Question: I have an image:

and the range of colours in the image is generated as the linear interpolation through these RGB values:
'''
rgb = [165,0,38], w = 0.0
rgb = [222,63,46], w = 0.125
rgb = [248,142,82], w = 0.25
rgb = [253,212,129], ...
rgb = [254,254,189]
rgb = [203,232,129]
rgb = [132,202,102]
rgb = [42,159,84]
rgb = [0,104,55], w = 1.0
'''
How can I create a graph/histogram where the x-axis is the range of colours and the value is the percentage of the image with that colour of pixel.
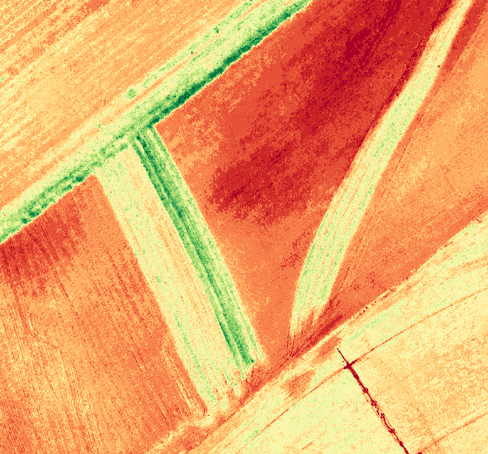
Answer: Here's a rather brute force attempt with how I would solve this problem. Mind you, I'm finding colour distances in the RGB space but it is well known that colour distances in RGB do not mimic human perception of colours very well... but this is something to get you started. Be advised that you need <URL> installed. 'matplotlib' is to allow for plotting the histogram as a stem plot.
Basically, those RGB values that you have defined we can consider as . From here, we need to define the total number of bins in the histogram that we would need to compute. I set this to 64 to start. What you need to do first is interpolate the red, green and blue values for those values that you have defined so that we can create a RGB lookup table. As such, we would need to generate 64 RGB values from the beginning RGB tuple to the ending RGB tuple, using those keypoints that you have defined and we will linearly interpolate those RGB values.
This RGB lookup table will be a 64 x 3 array and the basic algorithm is to extract a RGB pixel from your image and determine the pixel to the lookup table from this pixel. We find this index that produces the minimum distance and we would increment the corresponding bin in the histogram. I compute this by the Euclidean distance squared. There's no point in taking the square root to get the Euclidean distance as we want to find the minimum distance. Square rooting each term won't change which pixel colour is closest to which entry in the lookup table. We would repeat this for the rest of the pixels in the image.
To compute the minimum distance, use <URL>.
Now, in order to create the interpolated RGB lookup, I called <URL> values are input values that are linearly increasing from 0 up to as many control points as we have subtracted by 1. So our input 'x' keypoints are:
'''
[0, 1, 2, 3, ..., N-1]
'''
'N' is the total number of keypoints, and the output keypoints are the red, green and blue keypoint values respectively. In order to create a lookup of 64 values, we would need to create 64 points between '0' to 'N-1', and we can achieve this with <URL>.
Now one intricacy with OpenCV is that images are read in BGR format. As such, I the channels so that they are RGB, and I also cast the image as 'float32' so that we can maintain the precision when calculating the distances. Also, once I calculate the histogram, because you want , I convert the histogram into percentages by dividing by the total number of values in the histogram (which is the number of pixels in the image) and multiply by 100% to get this in percentage.
Without further ado, here's my attempt in code. Your image looks like a wheat field, and so I called your image 'wheat.png', but rename it to whatever your image is called:
'''
import numpy as np # Import relevant libraries
import cv2
import matplotlib.pyplot as plt
# Read in image
img = cv2.imread('wheat.png')
# Flip the channels as the image is in BGR and cast to float
img = img[:,:,::-1].astype('float32')
# control points for RGB - defined by you
rgb_lookup = np.array([[165,0,38], [222,63,46], [248,142,82],
[253,212,129], [254,254,189], [203,232,129],
[132,202,102], [42,159,84], [0,104,55]])
# Define number of bins for histogram
num_bins = 64
# Define dummy x keypoint values
x_keypt = np.arange(rgb_lookup.shape[0])
# Define interpolating x values
xp = np.linspace(x_keypt[0], x_keypt[-1], num_bins)
# Define lookup tables for red, green and blue
red_lookup = np.interp(xp, x_keypt, rgb_lookup[:,0])
green_lookup = np.interp(xp, x_keypt, rgb_lookup[:,1])
blue_lookup = np.interp(xp, x_keypt, rgb_lookup[:,2])
# Define final RGB lookup
rgb_final_lookup = np.column_stack([red_lookup, green_lookup, blue_lookup])
# Brute force
# For each pixel we have in our image, find the closest RGB distance
# from this pixel to each pixel in our lookup. Find the argmin,
# then log into histogram accordingly
hist = np.zeros(num_bins)
# Get the rows and columns of the image
rows = img.shape[0]
cols = img.shape[1]
# For each pixel
for i in np.arange(rows):
for j in np.arange(cols):
# Get colour pixel value
val = img[i,j,:]
# Find closest distance to lookup
dists = np.sum((rgb_final_lookup - val)**2.0, axis=1)
# Get location for histogram
ind = np.argmin(dists)
# Increment histogram
hist[ind] += 1
# Get percentage calculation
hist = 100*hist / (rows*cols)
# Plot histogram
plt.stem(np.arange(num_bins), hist)
plt.title('Histogram of colours')
plt.xlabel('Bin number')
plt.ylabel('Percentage')
plt.show()
'''
---
The graph we get is:

The above figure makes sense. At the beginning of your colour spectrum, there are a lot of red and yellowish pixels, which are defined near the beginning of your spectrum. The green and whitish pixels are more towards the end and don't comprise of most of the pixels. You'll need to play around with the number of bins to get this working to your tastes.
Good luck!